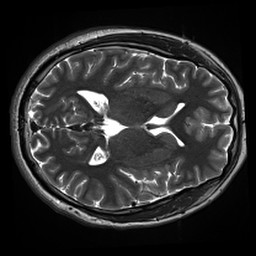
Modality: inplaneT2
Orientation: axial
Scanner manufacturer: siemens
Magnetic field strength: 3 T
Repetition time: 11 s
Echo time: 0.059 s